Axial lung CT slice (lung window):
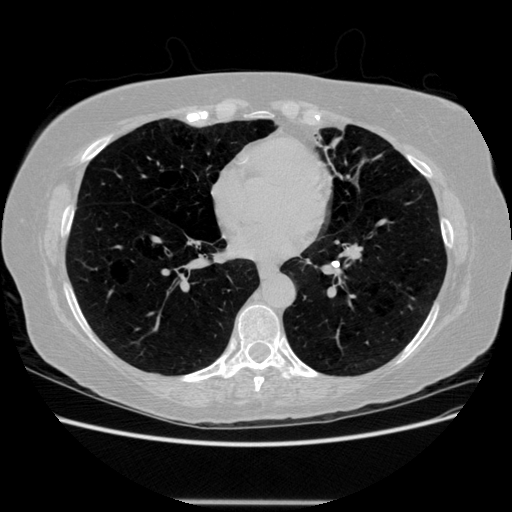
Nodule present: no